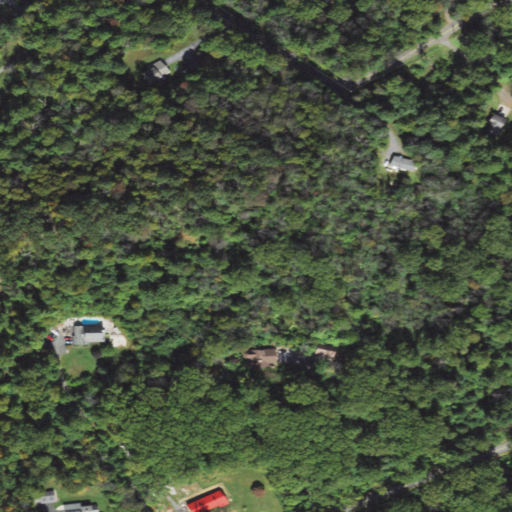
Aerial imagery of mountain in Pennsylvania named Mengle Hill containing deciduous forest, open development, mixed forest, and low intensity development